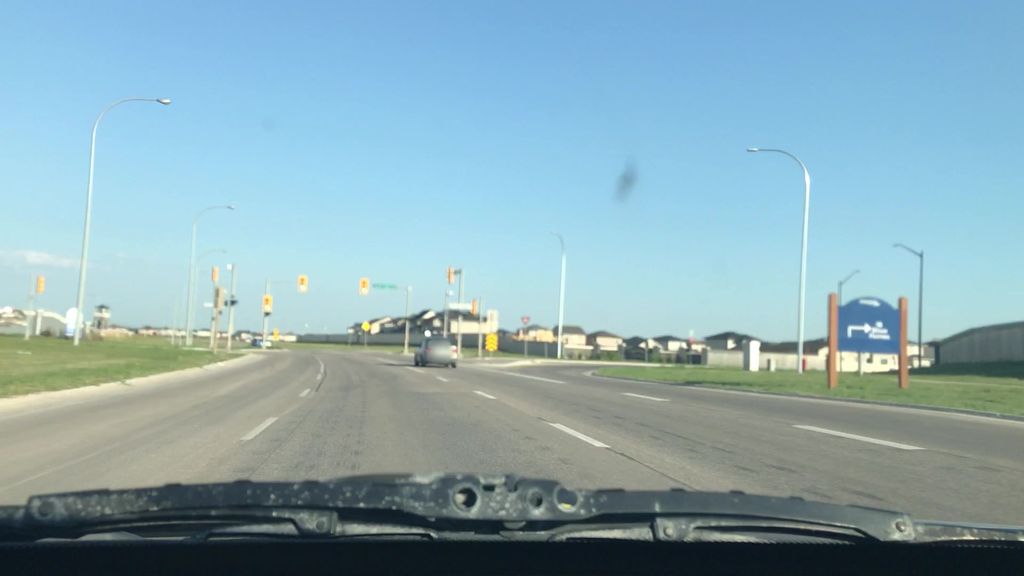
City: winnipeg